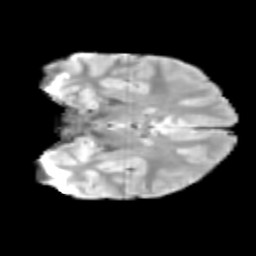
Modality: T2w
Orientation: coronal
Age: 11
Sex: male
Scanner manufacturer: siemens
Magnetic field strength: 3 T
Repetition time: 3.8 s
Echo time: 0.07 s